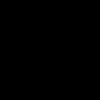
Label: space